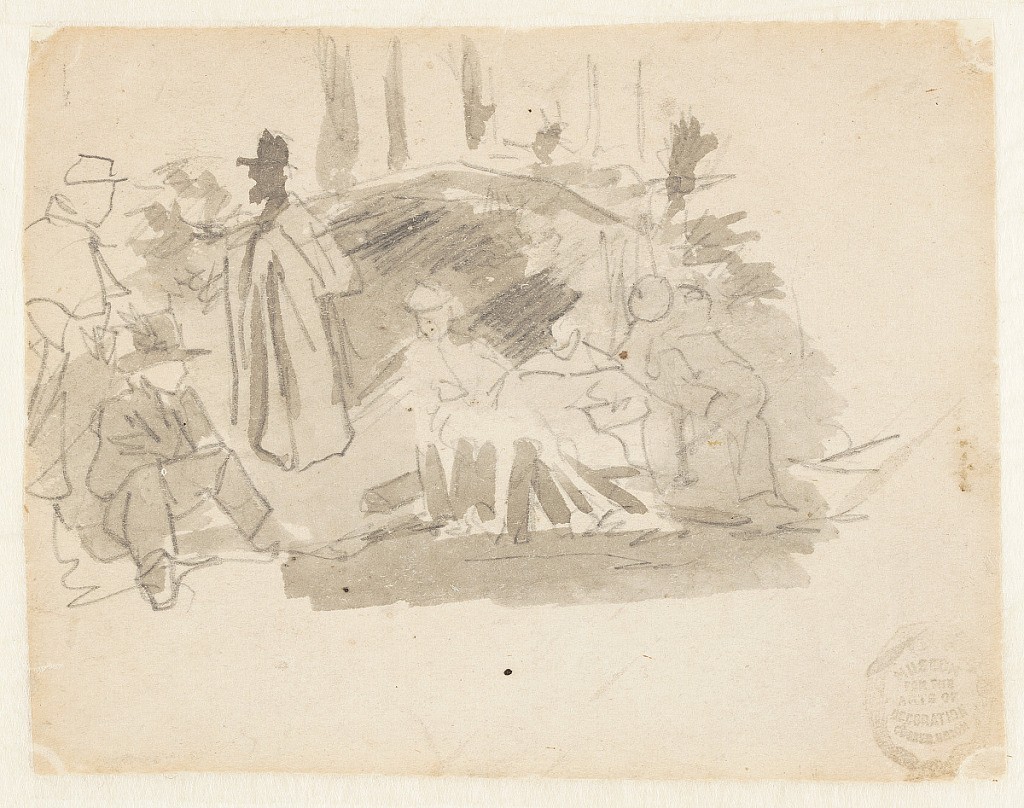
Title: Soldiers Camping
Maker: Winslow Homer, American, 1836–1910
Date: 1862
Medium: Graphite, brush and gray wash on paper
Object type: Drawing
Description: Recto: Horizontal view of soldiers gathered about a fire, with tent and trees in the background.

Verso:  Vertical view of faint sketches of soldiers and trees.